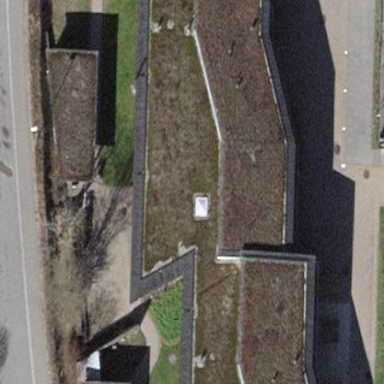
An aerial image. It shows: School building.